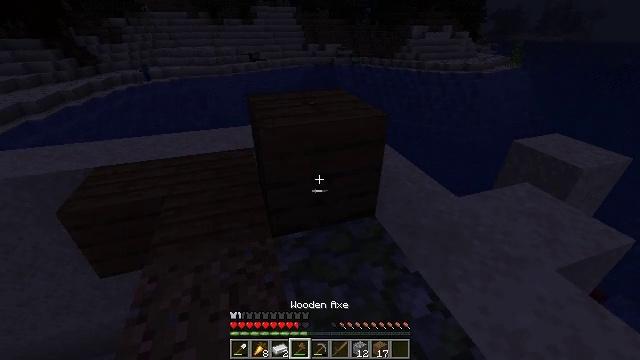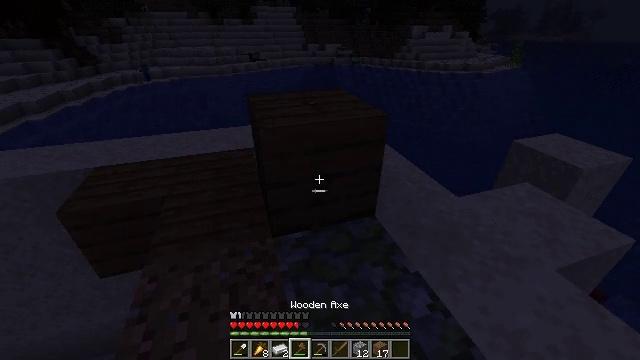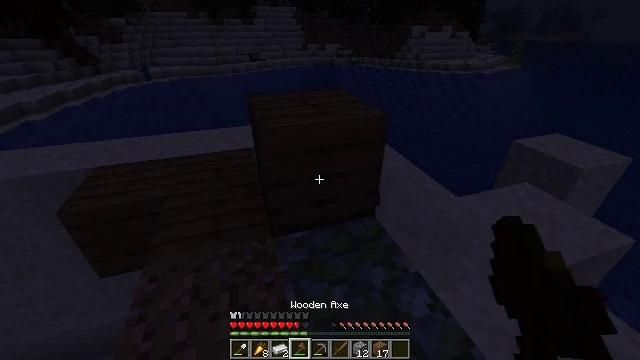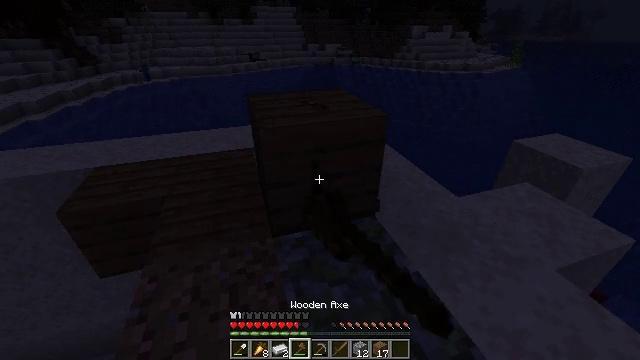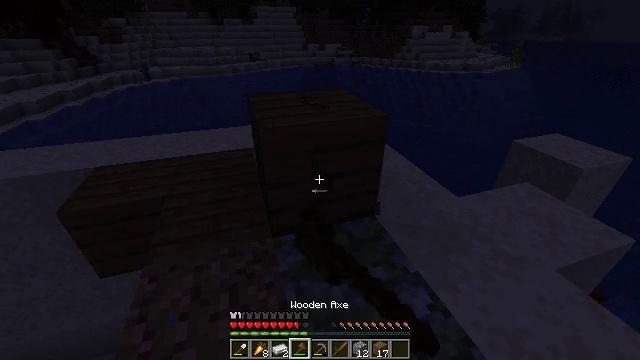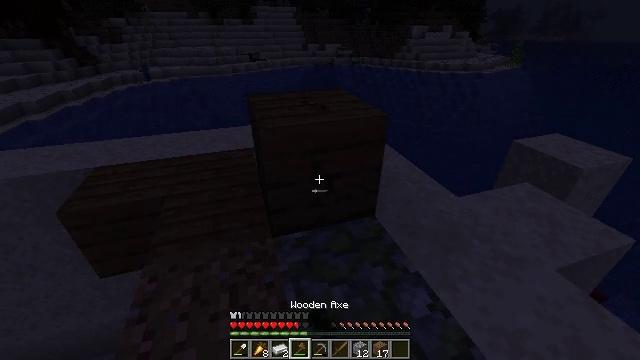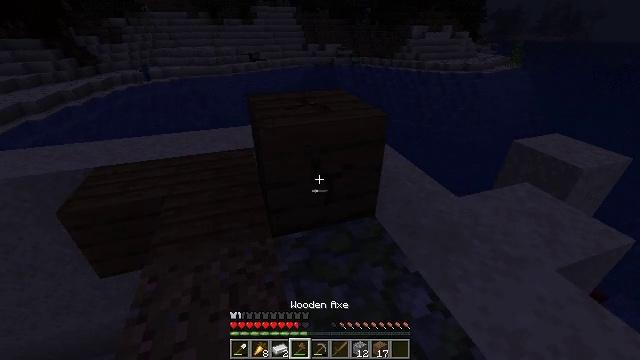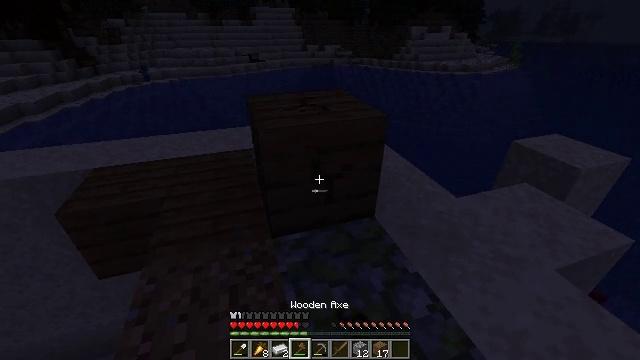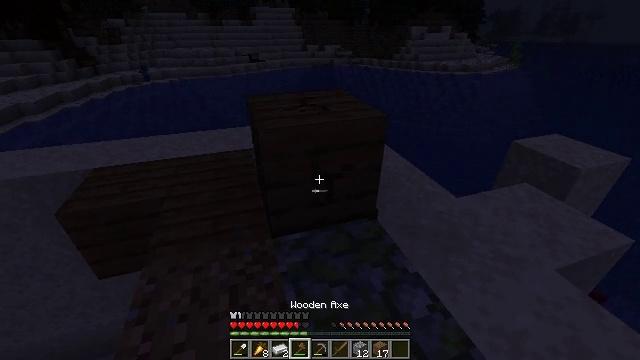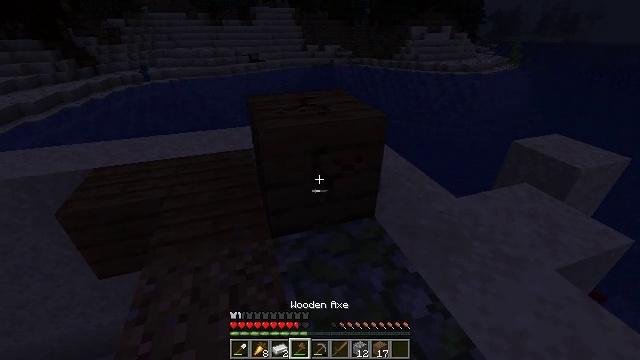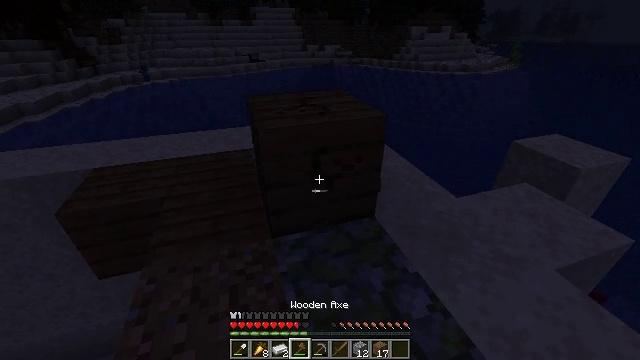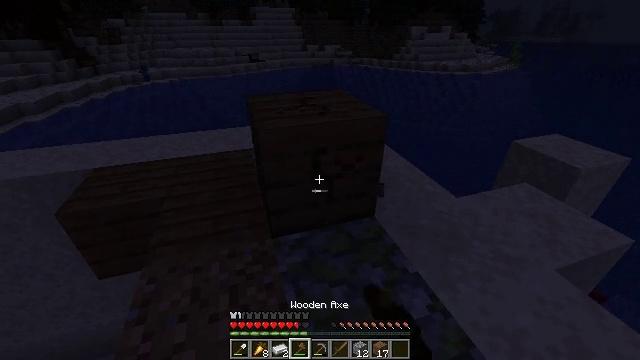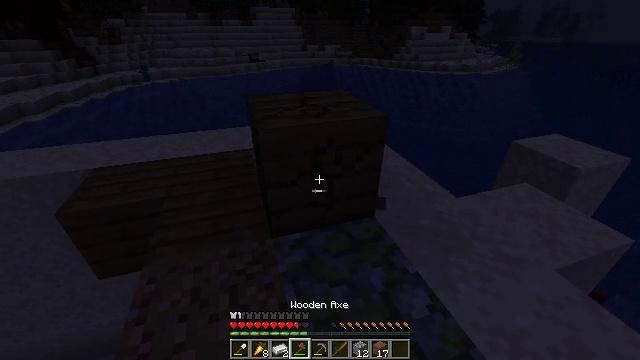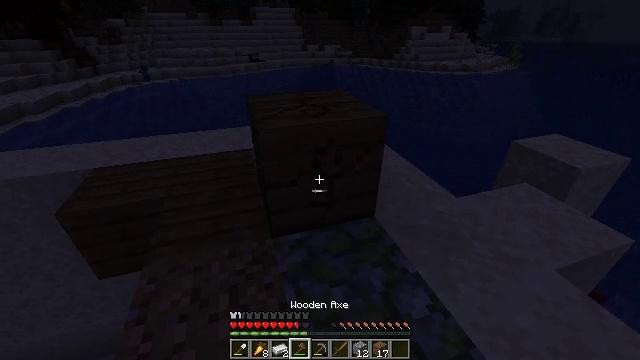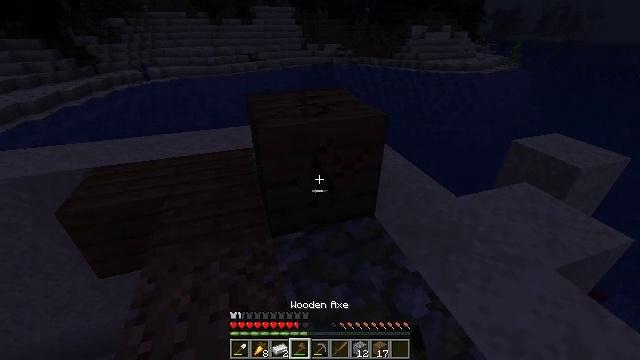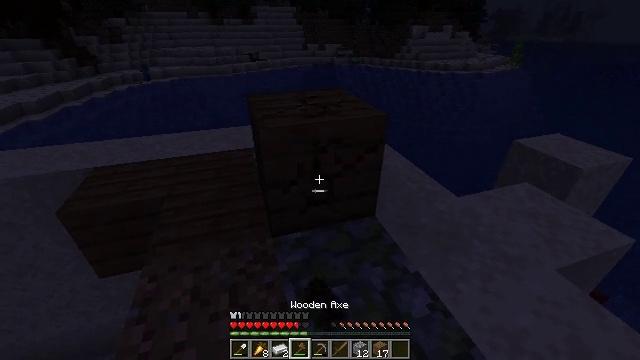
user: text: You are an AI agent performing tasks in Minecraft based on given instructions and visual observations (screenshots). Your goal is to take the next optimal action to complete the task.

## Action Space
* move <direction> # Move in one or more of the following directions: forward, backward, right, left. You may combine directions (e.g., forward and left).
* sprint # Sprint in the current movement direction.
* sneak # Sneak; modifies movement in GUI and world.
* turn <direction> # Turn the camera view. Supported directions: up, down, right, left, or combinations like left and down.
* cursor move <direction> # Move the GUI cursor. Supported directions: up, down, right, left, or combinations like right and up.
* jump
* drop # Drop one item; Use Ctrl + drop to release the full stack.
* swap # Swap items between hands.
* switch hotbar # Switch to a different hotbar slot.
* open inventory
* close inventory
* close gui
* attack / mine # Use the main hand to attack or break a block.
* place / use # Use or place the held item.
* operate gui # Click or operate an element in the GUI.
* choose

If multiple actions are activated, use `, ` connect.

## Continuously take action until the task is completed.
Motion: motion action
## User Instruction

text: Mine spruce planks to gather materials.
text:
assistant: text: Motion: attack / mine
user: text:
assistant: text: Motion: attack / mine
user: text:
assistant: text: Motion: attack / mine
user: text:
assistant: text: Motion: attack / mine
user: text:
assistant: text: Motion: attack / mine
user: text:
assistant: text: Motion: attack / mine
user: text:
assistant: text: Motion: attack / mine
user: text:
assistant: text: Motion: attack / mine
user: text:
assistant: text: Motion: attack / mine
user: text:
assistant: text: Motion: attack / mine
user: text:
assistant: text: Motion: attack / mine
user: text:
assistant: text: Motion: attack / mine
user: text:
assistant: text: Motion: attack / mine
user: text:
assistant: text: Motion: attack / mine
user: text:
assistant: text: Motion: attack / mine
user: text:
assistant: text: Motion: attack / mine
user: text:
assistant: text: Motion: attack / mine
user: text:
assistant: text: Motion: attack / mine
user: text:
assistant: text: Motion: attack / mine
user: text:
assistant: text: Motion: attack / mine
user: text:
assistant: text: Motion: attack / mine
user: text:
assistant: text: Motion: attack / mine
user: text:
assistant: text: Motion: attack / mine
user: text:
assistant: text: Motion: attack / mine
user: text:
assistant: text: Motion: attack / mine
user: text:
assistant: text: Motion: attack / mine
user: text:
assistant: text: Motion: attack / mine
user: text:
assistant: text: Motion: attack / mine
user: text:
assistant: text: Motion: attack / mine
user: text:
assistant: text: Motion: attack / mine